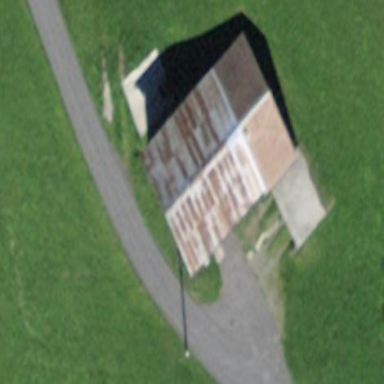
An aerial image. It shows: Rural barn.